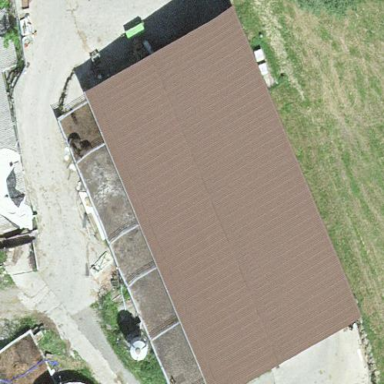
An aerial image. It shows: Farm auxiliary building.